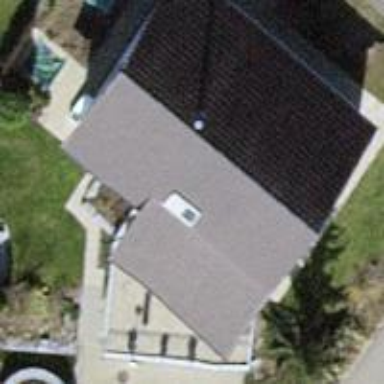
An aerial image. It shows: Gabled roof house.